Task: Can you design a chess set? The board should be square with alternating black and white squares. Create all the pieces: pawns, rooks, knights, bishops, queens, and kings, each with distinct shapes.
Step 2805:
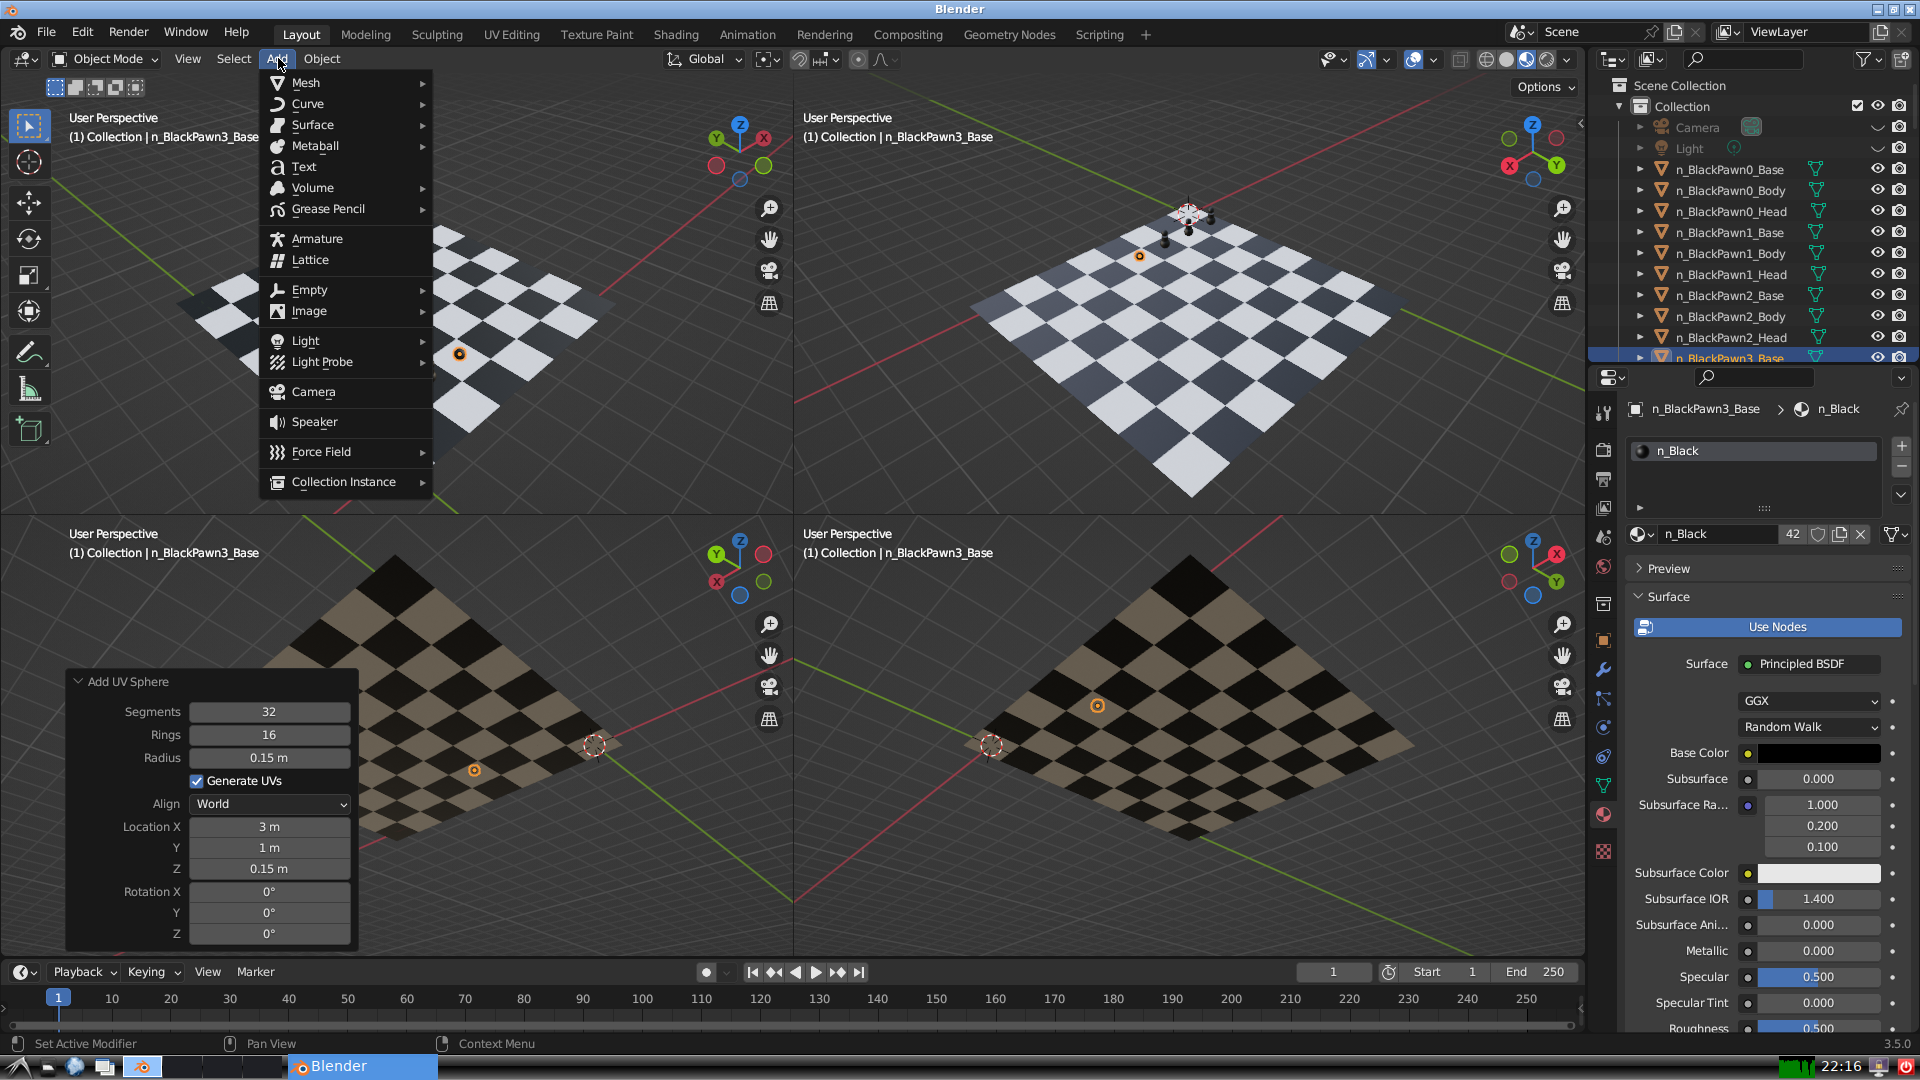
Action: {"mouse_move": [304, 84]}